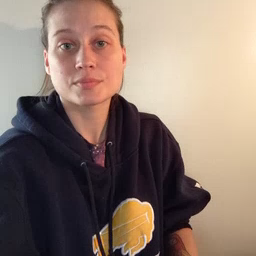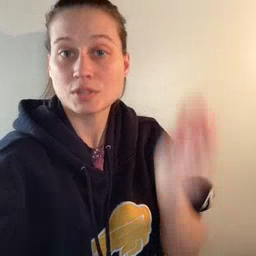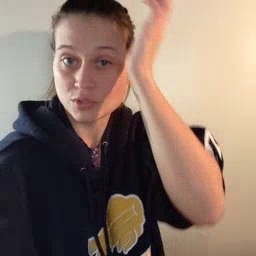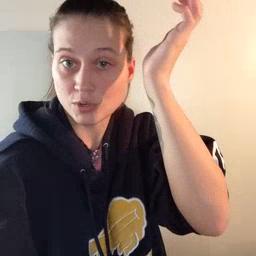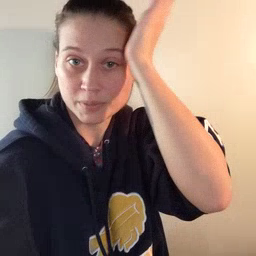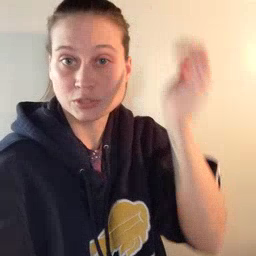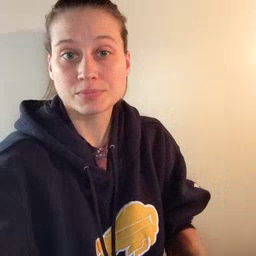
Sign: garbage